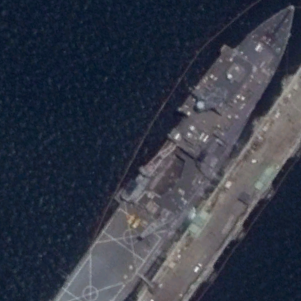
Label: combat